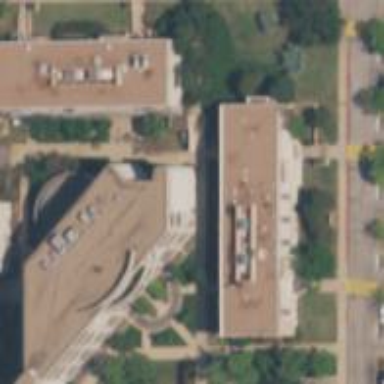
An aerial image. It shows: University building.